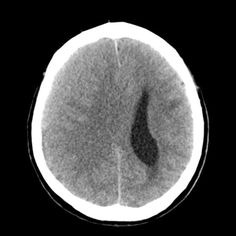
Label: notumor